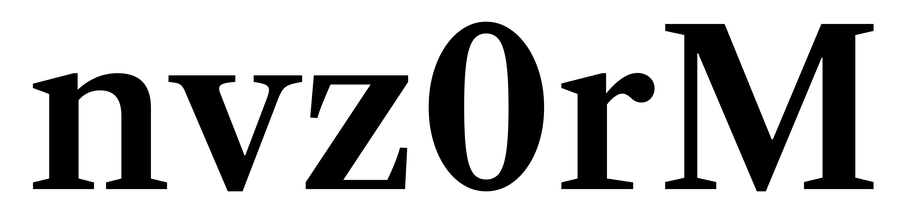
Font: LibreCaslonText_SemiBold